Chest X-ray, PA view. Patient: 29 years old, sex F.
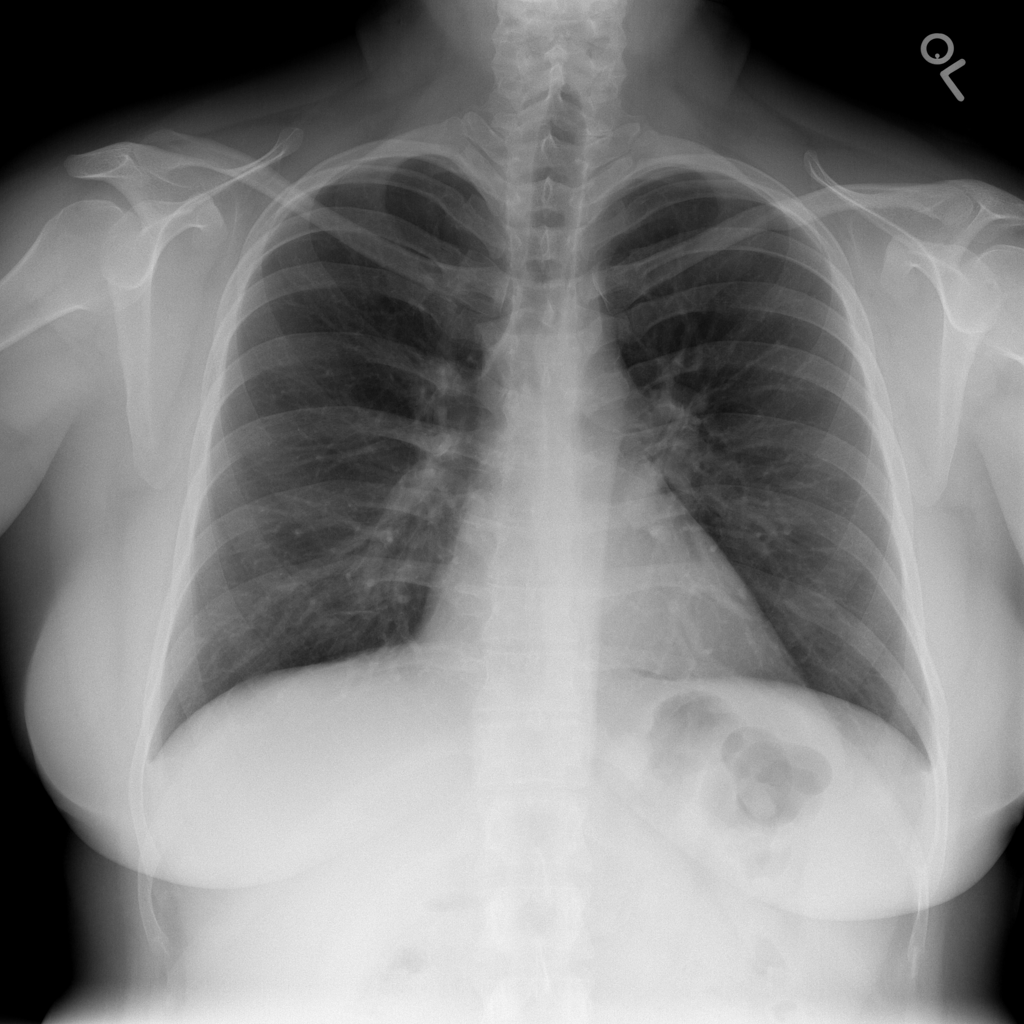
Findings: No Finding